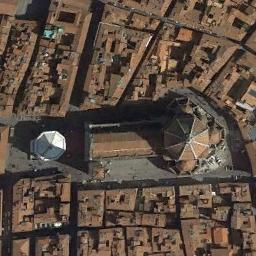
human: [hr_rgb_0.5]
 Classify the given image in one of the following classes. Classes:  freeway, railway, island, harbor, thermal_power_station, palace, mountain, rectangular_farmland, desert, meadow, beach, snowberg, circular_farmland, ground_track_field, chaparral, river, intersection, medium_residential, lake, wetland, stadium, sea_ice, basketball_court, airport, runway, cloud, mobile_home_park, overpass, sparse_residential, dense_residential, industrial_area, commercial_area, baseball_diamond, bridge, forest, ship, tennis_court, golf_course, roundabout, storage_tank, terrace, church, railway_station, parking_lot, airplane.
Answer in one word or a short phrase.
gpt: church